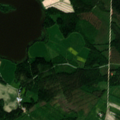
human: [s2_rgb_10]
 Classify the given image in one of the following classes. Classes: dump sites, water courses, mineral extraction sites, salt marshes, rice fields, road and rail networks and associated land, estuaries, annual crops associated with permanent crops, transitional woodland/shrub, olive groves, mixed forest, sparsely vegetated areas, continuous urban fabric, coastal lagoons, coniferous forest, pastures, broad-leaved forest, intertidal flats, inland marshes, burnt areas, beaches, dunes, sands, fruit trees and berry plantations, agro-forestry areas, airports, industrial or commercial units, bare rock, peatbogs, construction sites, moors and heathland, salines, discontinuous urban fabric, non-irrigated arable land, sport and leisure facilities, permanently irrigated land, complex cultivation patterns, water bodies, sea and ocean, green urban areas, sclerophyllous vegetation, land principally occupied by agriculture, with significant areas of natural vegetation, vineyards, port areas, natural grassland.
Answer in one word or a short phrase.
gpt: non-irrigated arable land, coniferous forest, mixed forest, transitional woodland/shrub, water bodies